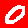
Digit: 0